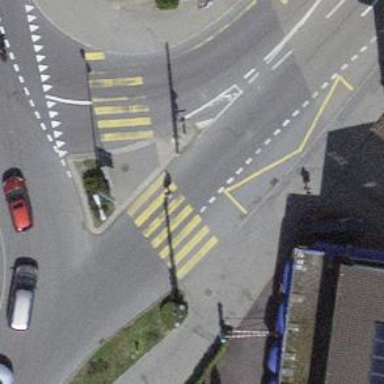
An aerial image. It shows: Kerb serving as barrier.